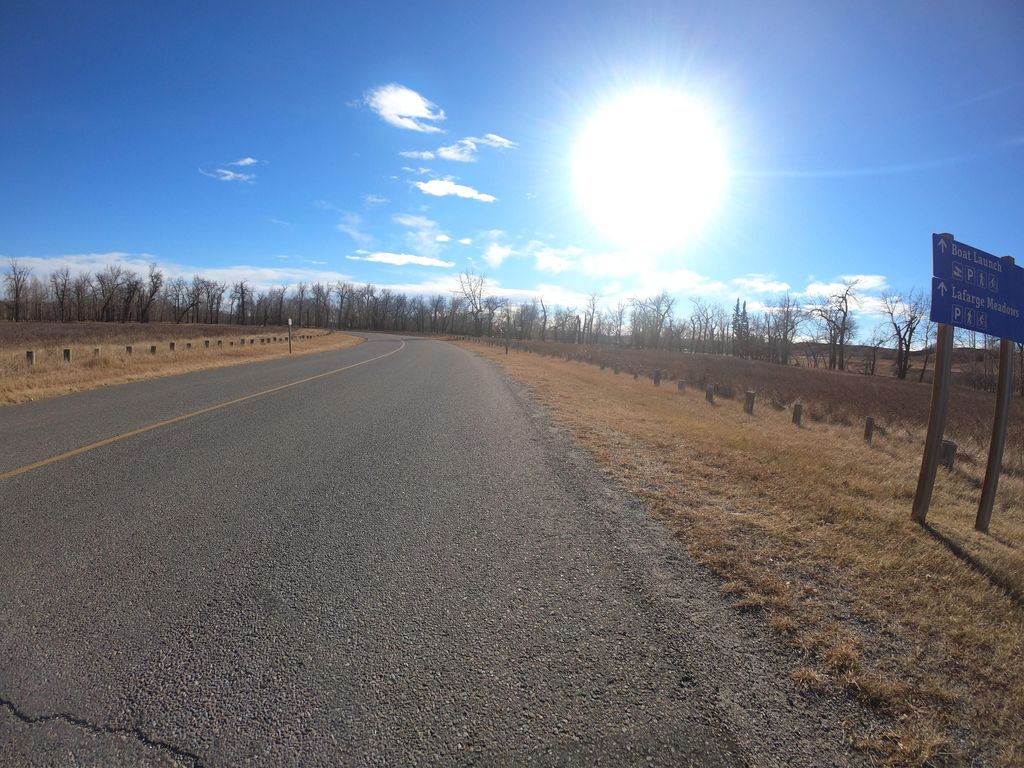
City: calgary